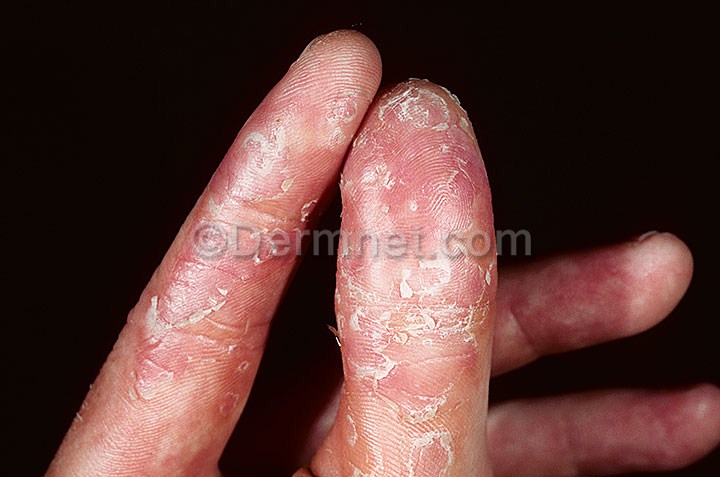
Disease: Eczema Photos